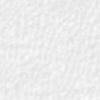
Label: no_change